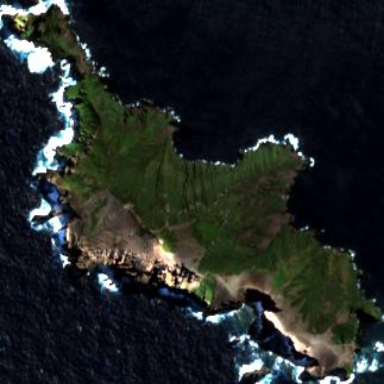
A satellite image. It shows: Island with natural coastline.